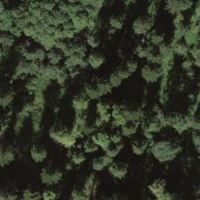
EUNIS habitat code: 43
Species observed at this site:
Tussilago farfara